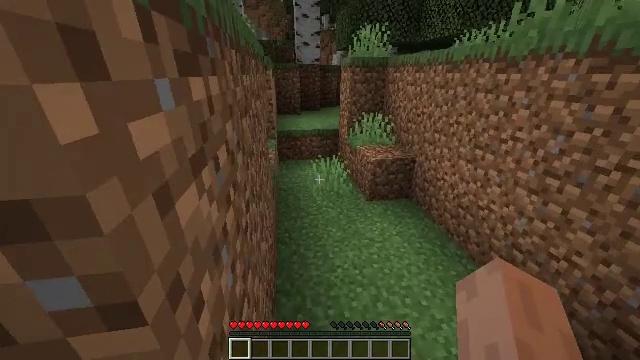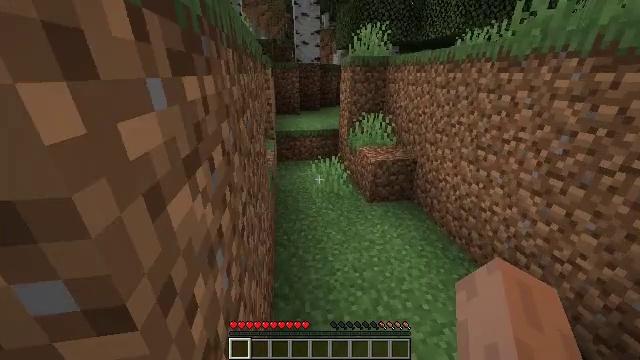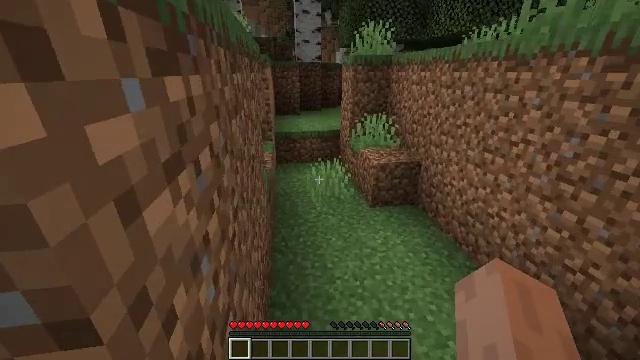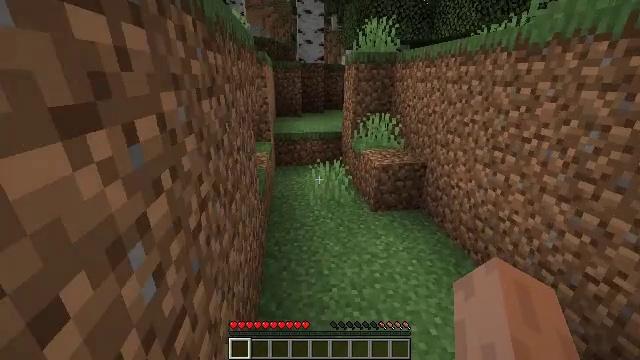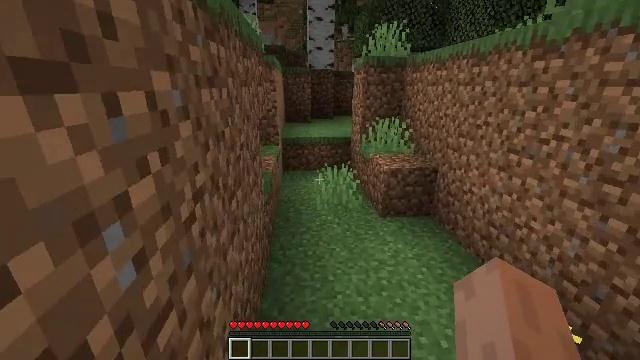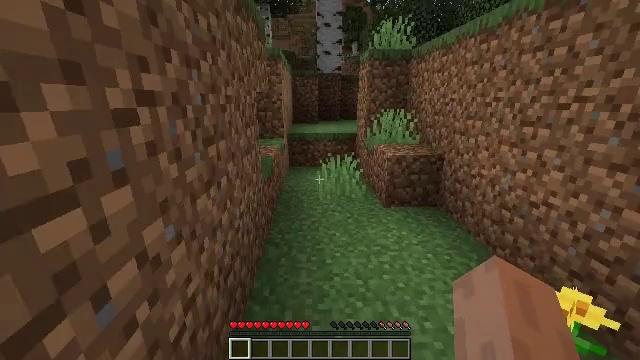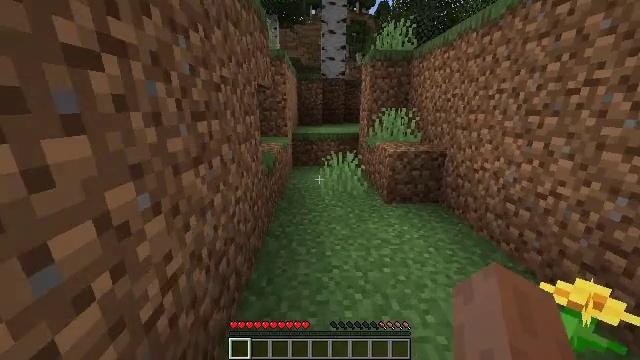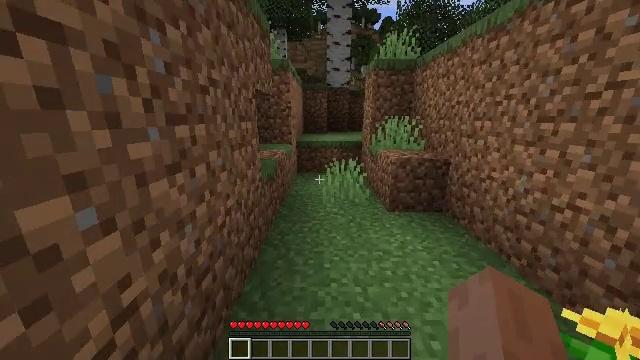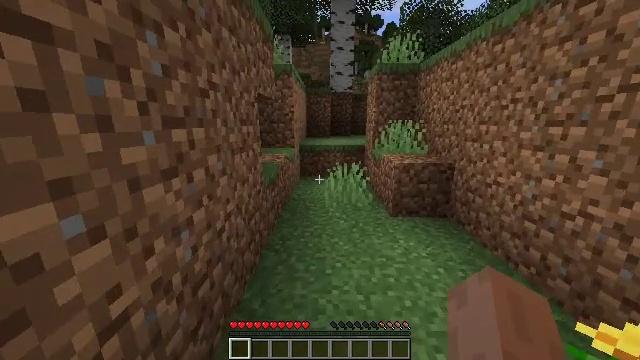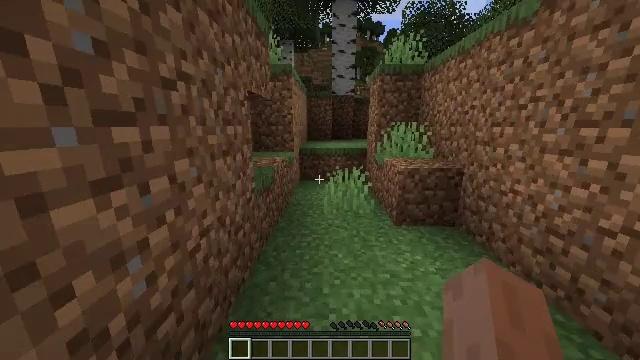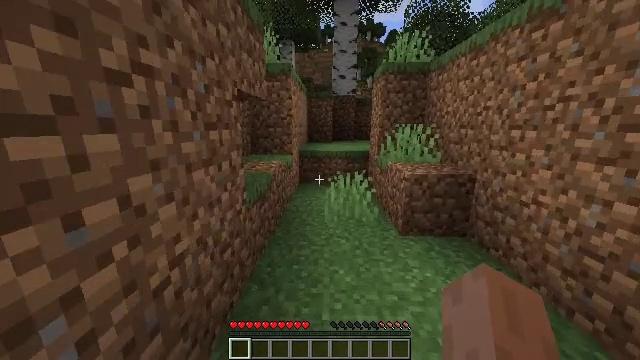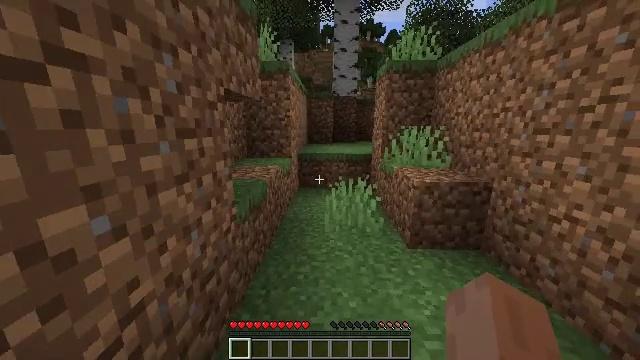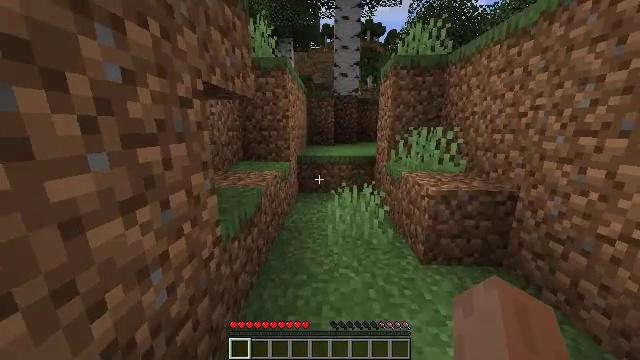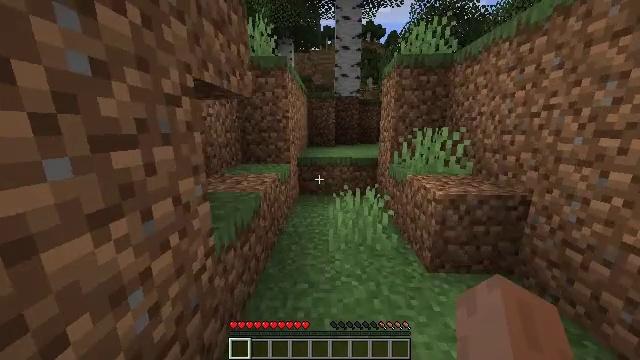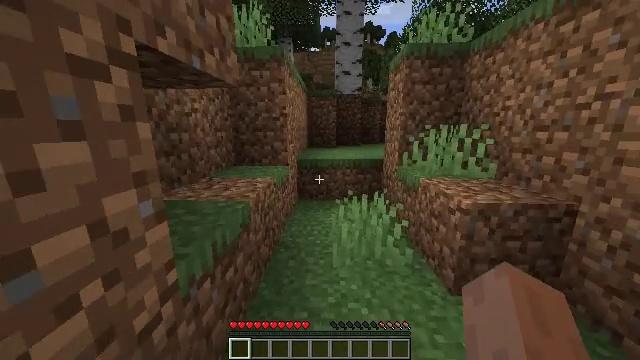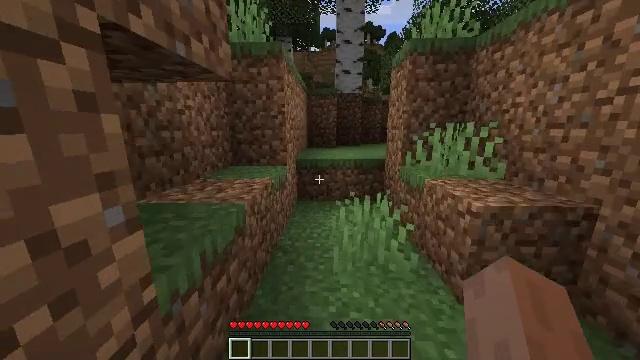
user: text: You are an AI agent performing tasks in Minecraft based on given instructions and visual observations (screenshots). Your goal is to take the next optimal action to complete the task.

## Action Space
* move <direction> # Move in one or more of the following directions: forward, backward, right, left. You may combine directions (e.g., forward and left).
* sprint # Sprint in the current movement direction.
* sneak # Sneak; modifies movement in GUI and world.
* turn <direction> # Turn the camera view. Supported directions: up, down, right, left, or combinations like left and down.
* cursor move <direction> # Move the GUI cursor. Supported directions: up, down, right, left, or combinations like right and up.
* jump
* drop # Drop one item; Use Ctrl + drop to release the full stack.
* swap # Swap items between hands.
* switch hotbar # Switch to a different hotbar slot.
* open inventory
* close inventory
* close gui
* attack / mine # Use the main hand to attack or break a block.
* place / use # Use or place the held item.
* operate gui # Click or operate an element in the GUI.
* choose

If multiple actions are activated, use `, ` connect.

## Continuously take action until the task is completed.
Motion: motion action
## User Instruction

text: Collect peony flowers for dye.
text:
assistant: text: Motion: move forward, sprint
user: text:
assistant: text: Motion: move forward and move right, sprint
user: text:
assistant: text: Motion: move forward and move right, sprint, turn left and up
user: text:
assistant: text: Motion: move forward and move right, sprint, turn left and up
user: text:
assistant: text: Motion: move forward, sprint, turn left and up
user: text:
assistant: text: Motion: move forward, sprint, turn left and up
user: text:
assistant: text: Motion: move forward, sprint, turn left and up
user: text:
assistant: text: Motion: move forward, sprint
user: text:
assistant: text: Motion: move forward, sprint
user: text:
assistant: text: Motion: move forward, sprint
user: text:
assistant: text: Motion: move forward, sprint
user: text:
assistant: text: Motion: move forward, sprint
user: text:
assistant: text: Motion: move forward, sprint
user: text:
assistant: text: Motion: move forward, sprint
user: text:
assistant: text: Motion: move forward, sprint
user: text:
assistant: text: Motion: move forward, sprint
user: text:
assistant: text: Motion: move forward, sprint
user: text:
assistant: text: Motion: move forward, sprint
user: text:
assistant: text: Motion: move forward, sprint
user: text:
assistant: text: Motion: move forward, sprint
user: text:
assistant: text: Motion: move forward, sprint
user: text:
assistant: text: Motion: move forward, sprint
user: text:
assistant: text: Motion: move forward, sprint, turn right
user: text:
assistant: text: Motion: move forward, sprint, turn right
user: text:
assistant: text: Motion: move forward, sprint, turn right
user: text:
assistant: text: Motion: move forward, sprint, turn right
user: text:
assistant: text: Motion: move forward, sprint, turn right, jump
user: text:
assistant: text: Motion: move forward, sprint, turn right, jump
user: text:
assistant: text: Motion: move forward, sprint, turn right, jump
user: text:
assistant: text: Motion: move forward, sprint, jump